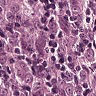
Metastatic tissue present: yes